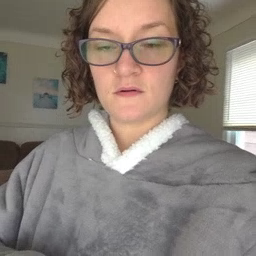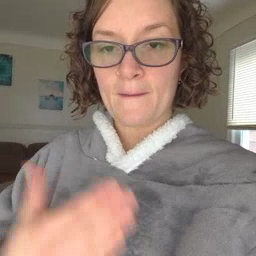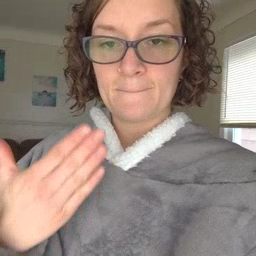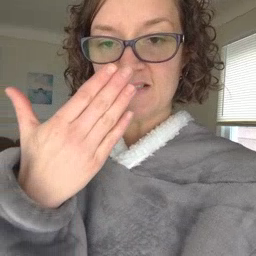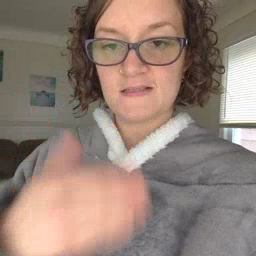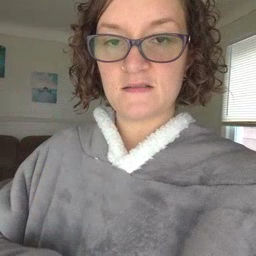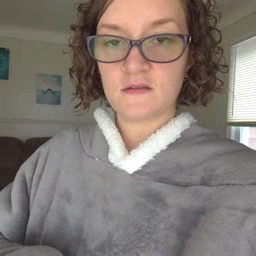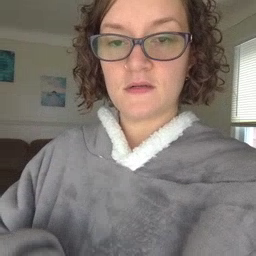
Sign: mitten